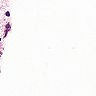
Metastatic tissue present: no